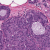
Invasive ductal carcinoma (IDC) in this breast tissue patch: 0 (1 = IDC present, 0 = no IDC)